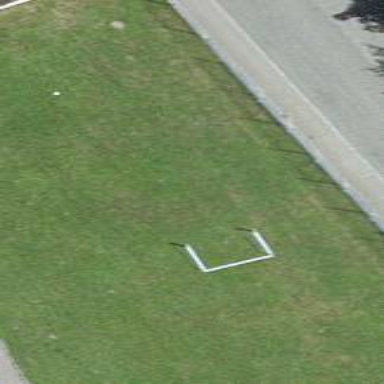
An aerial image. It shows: Grassy pitch for various sports activities.